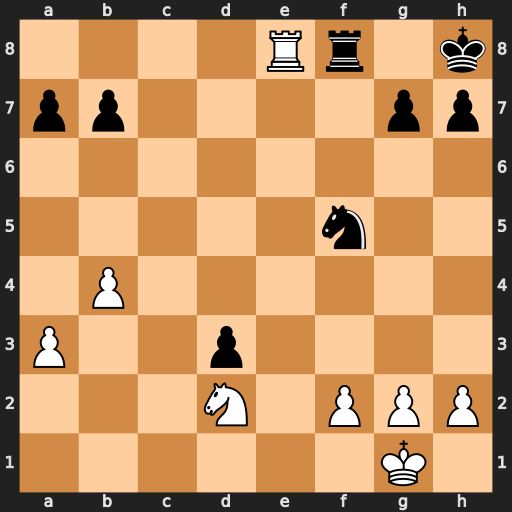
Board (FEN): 4Rr1k/pp4pp/8/5n2/1P6/P2p4/3N1PPP/6K1
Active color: w
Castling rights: -
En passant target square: -
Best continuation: Rxf8#